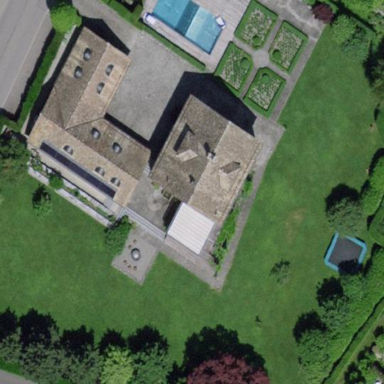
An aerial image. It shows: Detached building.